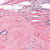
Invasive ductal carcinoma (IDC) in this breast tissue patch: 1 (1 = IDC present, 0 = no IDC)